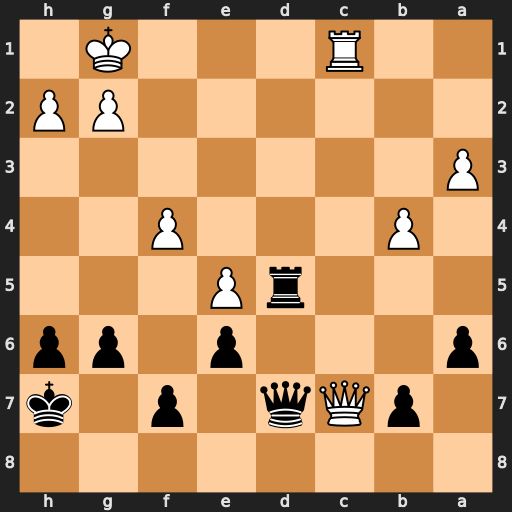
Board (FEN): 8/1pQq1p1k/p3p1pp/3rP3/1P3P2/P7/6PP/2R3K1
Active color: b
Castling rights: -
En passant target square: -
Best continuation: Rd1+ Rxd1 Qxc7